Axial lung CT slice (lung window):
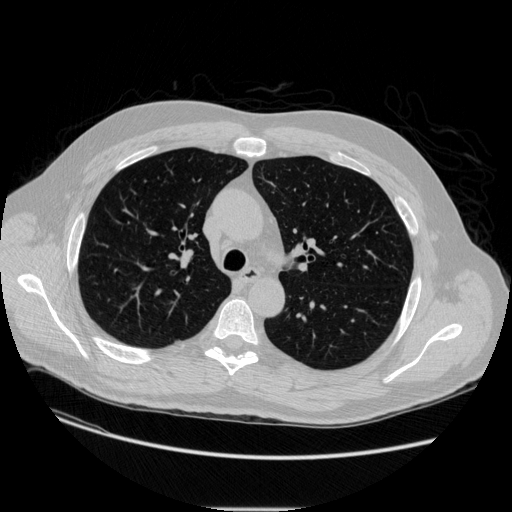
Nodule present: no